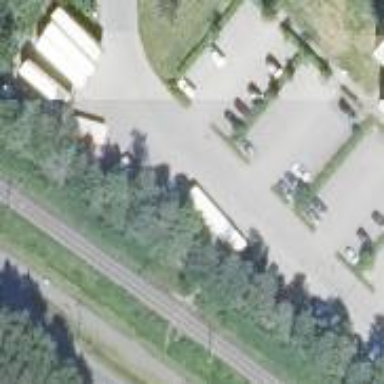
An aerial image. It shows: Parking area.